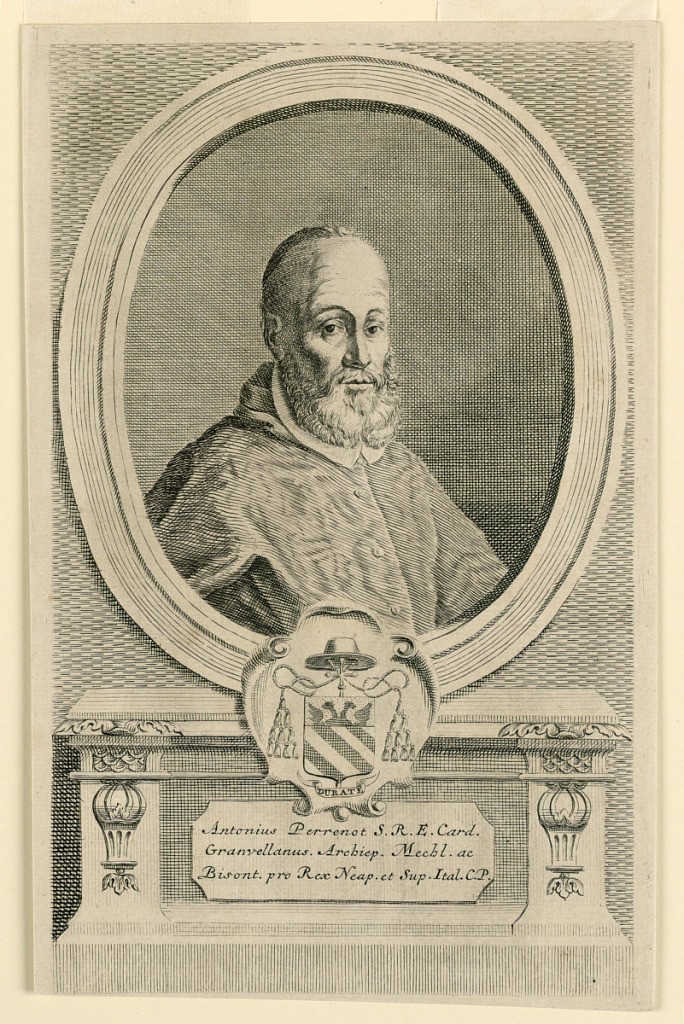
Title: Portrait of Antonius Perrenot, Cardinal Granvellan, Archbishop of Mechlin
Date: ca. 1700-1730
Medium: Engraving on paper
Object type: Print
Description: Within an oval frame is the bust portrait of a cleric, wearing a full beard. Below, his escutcheon and motto, and inscription.